Question: This is what it looks like. I want to make the black background Clear and can't seem to figure it out.

Here is the loadView:
> '''
loadView {
CGRect frame = CGRectMake(screenWidth - OFFSET, DEFAULT_PADDING, 140, 40);
miniC* mcView = [ [ [miniC alloc] initWithFrame:frame] autorelease];
mcView.autoresizingMask = UIViewAutoresizingFlexibleLeftMargin;
[[self view] addSubview:mcView];
}
'''
Here is where I drawRect I call in miniC:
'''
- (void)drawRect:(CGRect)rect {
CGContextRef context = UIGraphicsGetCurrentContext();
// Set Background Color & Border Color
CGColorRef bgColor = [UIColor scrollViewTexturedBackgroundColor].CGColor;
CGColorRef borderColor = [UIColor grayColor].CGColor;
CGRect Rect = self.bounds;
// Round Corners
roundCorners(context, Rect);
// Fill with bgcolor
fillBackgroundColor(context, Rect, bgColor);
// Add 1 px stroke
CGRect strokeRect = Rect;
strokeRect.size.height -= 1;
strokeRect = (strokeRect);
CGContextSetStrokeColorWithColor(context, borderColor);
CGContextSetLineWidth(context, 1.0);
CGContextStrokeRect(context, strokeRect);
// Overlay Rect to Tint "scrollViewTexturedBackgroundColor" UIColor
CGContextRef secondContext = UIGraphicsGetCurrentContext();
// Set Background Color & Border Color
CGColorRef obgColor = [UIColor colorWithRed:255/255 green:255/255 blue:255/255 alpha:.3].CGColor;
// Round Corners
roundCorners(context, Rect);
// Fill with bgcolor
fillBackgroundColor(secondContext, Rect, obgColor);
}
'''
The code draws the the rounded box with a stroke I am looking for but there is a black box behind the new rounded box. I've been trying a bunch of different stuff but can't seem to figure out how to make the background color clear. Also, I am aware I could do this with QuartzCore but I do not want to.
P.S. I am new to objective-c.
> void roundCorners(CGContextRef context, CGRect rect) {'''
CGContextClearRect(context, rect);
CGFloat c = INSET + CORNER_RADIUS;
CGContextMoveToPoint(context, INSET, c);
CGContextAddArcToPoint(context, INSET, INSET, c, INSET, CORNER_RADIUS);
CGContextAddLineToPoint(context, rect.size.width - c, INSET);
CGContextAddArcToPoint(context, rect.size.width - INSET, INSET, rect.size.width - INSET, c, CORNER_RADIUS);
CGContextAddLineToPoint(context, rect.size.width - INSET, rect.size.height - c);
CGContextAddArcToPoint(context, rect.size.width - INSET, rect.size.height - INSET, rect.size.width - c, rect.size.height -
'''
INSET, CORNER_RADIUS);
CGContextAddLineToPoint(context, c, rect.size.height - INSET);'''
CGContextAddArcToPoint(context, INSET, rect.size.height - INSET, INSET, rect.size.height > - c, CORNER_RADIUS);
CGContextClosePath(context);
CGContextClip(context);
CGContextSetFillColorWithColor(context, [UIColor scrollViewTexturedBackgroundColor].CGColor);
CGContextFillRect(context, CGRectMake(0, 0, rect.size.width - INSET, rect.size.height - INSET));
'''
}void fillBackgroundColor(CGContextRef context, CGRect rect, CGColorRef
bgColor) {'''
CGContextSetFillColorWithColor(context, bgColor);
CGContextFillRect(context, CGRectMake(0, 0, rect.size.width, rect.size.height));
'''
}
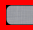
Answer: You need to set the background color of your 'UIView'
e.g.
'''
- (id)initWithFrame:(CGRect)frame
{
self = [super initWithFrame:frame];
if (self) {
self.backgroundColor = [UIColor clearColor];
}
return self;
}
'''
Some other stuff for consideration especially as you say your new to the language etc.
This assignment 'CGRect Rect = self.bounds;' is superflous as you are being passed 'rect' in as a method argument so you can remove this.
The name 'CGRect Rect' for a variable is not great in Objective-C as things that start with a capital letter are normally constants so this may be confusing and cause some issues later on.
This assignment 'strokeRect = (strokeRect);' is superflous, this does the job just fine on it's own 'strokeRect.size.height -= 1;'
I could be wrong I'm no core graphics expert but I am assuming this 'CGContextRef secondContext = UIGraphicsGetCurrentContext();' will return the same context you had before.